Question: I have to make a logo shape in my website. The design is given below. How do I develop that?

For the first part of the logo I have created it using CSS3 skew property,
I have fiddled the link below. How do I develop the triangle section and the third part of the logo. The triangle is slider, so images inside should change.
<URL>
'''
.logo-menu {
height: 76%;
left: 11%;
margin: 0 auto;
width: 80%;
}
.first-part {
display: inline-block;
left: 135px;
position: relative;
transform: skew(-22deg);
width: 180px;
}
.menu-1{
background:red
}
.menu-2{
background:blue
}
.menu-3{
background:yellow
}
'''
'''
<div class="logo-menu">
<div class="first-part">
<div class="menu-1" style="height: 167px;">
<h3>About Us</h3>
</div>
<div class="menu-2" style="height: 167px;">
<h3>Gallery</h3>
</div>
<div class="menu-3" style="height: 167px;">
<h3>Get in Touch with</h3>
</div>
</div>
</div>
'''
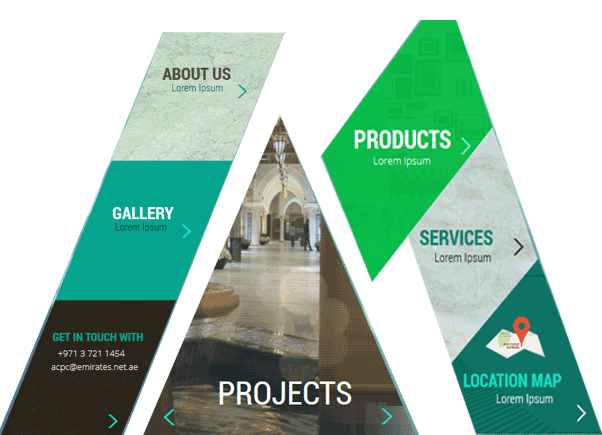
Answer: You could use CSS transforms to rotate and skew an element into a diamond, and then reverse those transforms for the child elements. If you have 'overflow: hidden;' on the diamond and position the diamond in a wrapper that also has 'overflow: hidden;', you could produce a clipping triangle with content using just CSS.
# Working Example (Codepen):
'''
/* Clip the bottom half of the diamond. */
.triangle-wrap {
width: 400px;
height: 400px;
position: relative;
overflow: hidden;
}
/* Rotate and skew to create a diamond. */
.triangle {
background: grey;
position: absolute;
bottom: -50%;
width: 100%;
height: 100%;
overflow: hidden;
-webkit-transform: rotate(45deg) skew(20deg, 20deg);
-moz-transform: rotate(45deg) skew(20deg, 20deg);
-ms-transform: rotate(45deg) skew(20deg, 20deg);
transform: rotate(45deg) skew(20deg, 20deg);
}
/* Reset the skew and rotation. */
.triangle-reset {
width: 100%;
height: 100%;
position: relative;
-webkit-transform: skew(-20deg, -20deg) rotate(-45deg);
-moz-transform: skew(-20deg, -20deg) rotate(-45deg);
-ms-transform: skew(-20deg, -20deg) rotate(-45deg);
transform: skew(-20deg, -20deg) rotate(-45deg);
}
/* Create a content wrapper. */
.triangle-content {
background: url('http://placehold.it/400x400') no-repeat;
background-position: center center;
background-size: cover;
position: relative;
width: 120%;
height: 120%;
left: -10%;
bottom: 65%;
}
/* Visual aid. */
html {
min-height: 100%;
background: linear-gradient(to bottom, #336666 0%,#663366 100%);
}
'''
'''
<div class="triangle-wrap">
<div class="triangle">
<div class="triangle-reset">
<div class="triangle-content">
</div>
</div>
</div>
</div>
'''